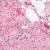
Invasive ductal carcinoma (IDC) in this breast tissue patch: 0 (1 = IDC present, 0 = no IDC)